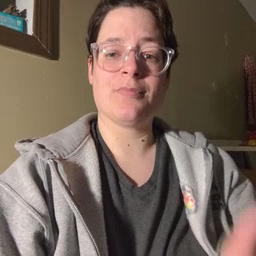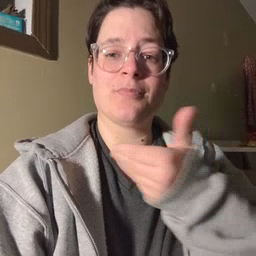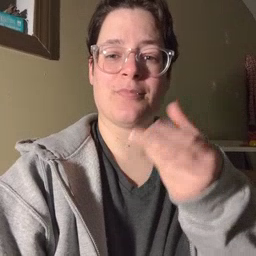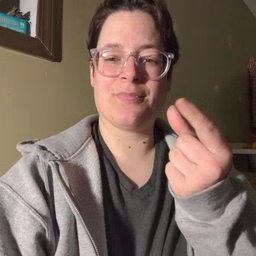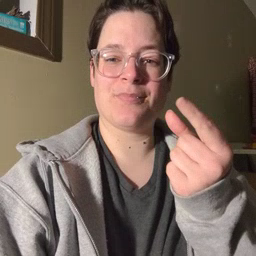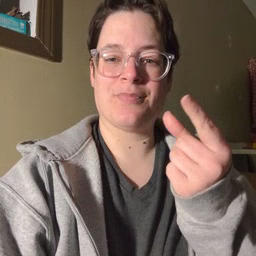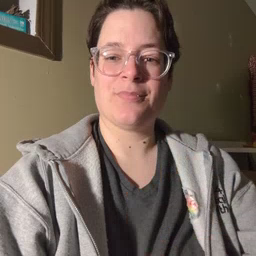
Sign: puppy